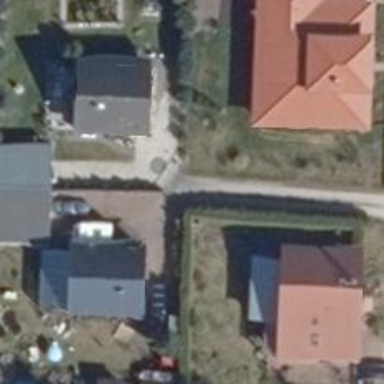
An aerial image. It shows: Driveway.